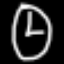
Label: clock